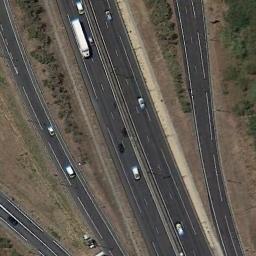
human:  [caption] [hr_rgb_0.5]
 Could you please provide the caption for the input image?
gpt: The telegraph pole cast a shadow on the highway .

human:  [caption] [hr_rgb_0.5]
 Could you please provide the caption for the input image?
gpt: Some freeways go through the wasteland with some trees and some cars are driving on freeways .

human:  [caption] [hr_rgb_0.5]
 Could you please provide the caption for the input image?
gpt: Several intersecting freeways are surrounded by a large desert, With sparse vegetation on the desert, And many cars on the freeway .

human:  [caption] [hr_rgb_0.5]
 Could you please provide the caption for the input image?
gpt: The freeway goes through the bare land with some cars .

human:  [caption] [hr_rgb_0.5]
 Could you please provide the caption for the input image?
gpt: There are some bare lawns and some bushes beside the freeway .